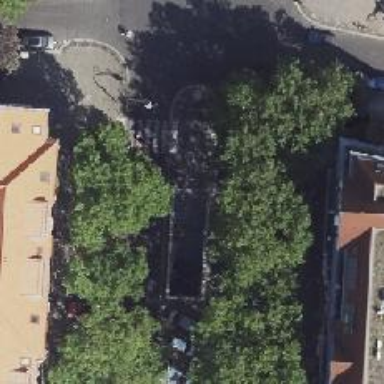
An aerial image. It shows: Subway entrance.